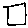
Label: square